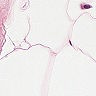
Metastatic tissue present: no